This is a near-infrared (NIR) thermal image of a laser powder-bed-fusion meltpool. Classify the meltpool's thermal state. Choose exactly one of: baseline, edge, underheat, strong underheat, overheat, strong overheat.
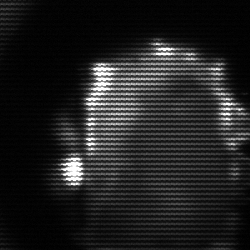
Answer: baseline